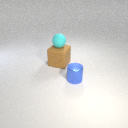
large brown rubber cube below small cyan rubber sphere